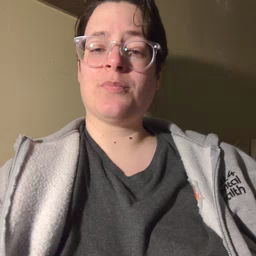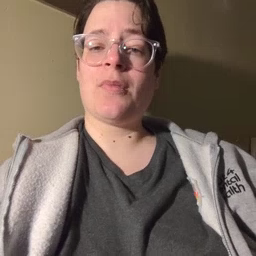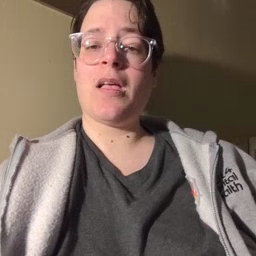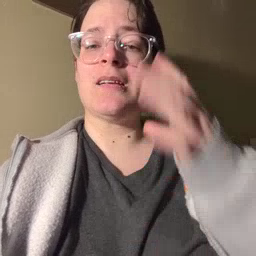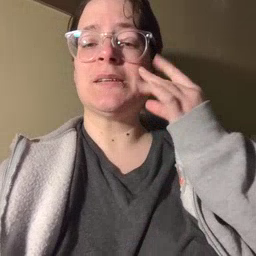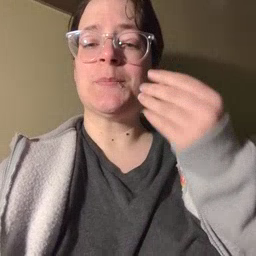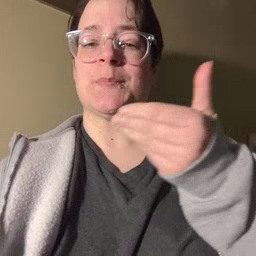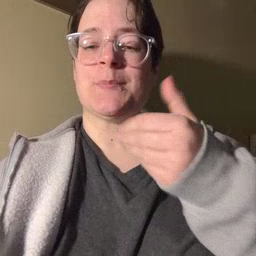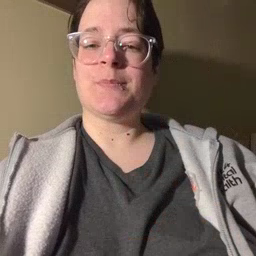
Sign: kitty